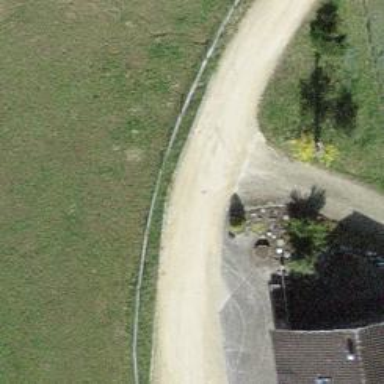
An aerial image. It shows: Track with grade 1 quality.